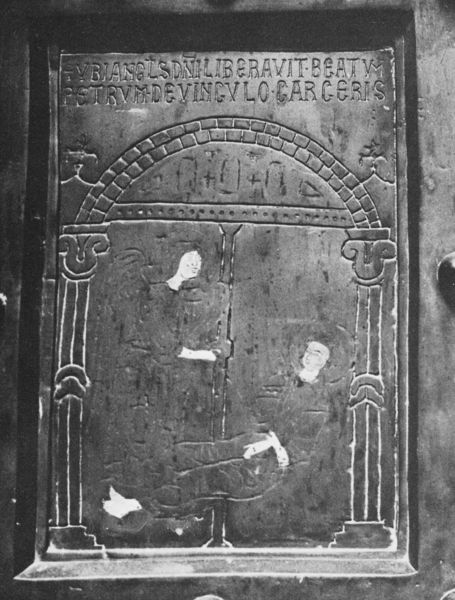
Titel: Tür des Santuario (Schrein?) in Monte San Angelo
Schlagwörter: dunkel, flügel, mann, weiß, menschen, sitzen, frau, schwarz, säule, säulen, tür, bibel, rahmen, stehen, stein, steine, engel, skulptur, relief, schrift, liegen, bogen, ziegel, figuren, rundbogen, tafel, detail, inschrift, glanz, platte, steinmetz, tor, foto, punkte, fugen, antike, buch, kupfer, text, gravur, flecken, kaputt, heiligenschein, grab, kranker, griechisch, mittelalter, romanik, heiliger, maria, testament, kratzen, romanisch, latein, grabstein, grabplatte, ritzung, abgetreten, stella, nien, kaput, engel liegende frau, kerkertür